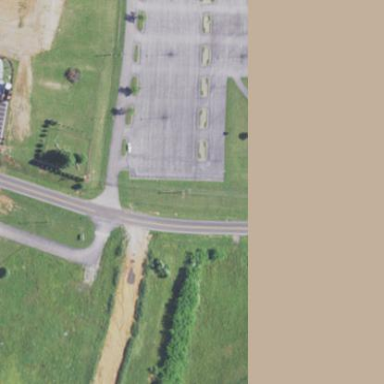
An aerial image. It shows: Parking area.